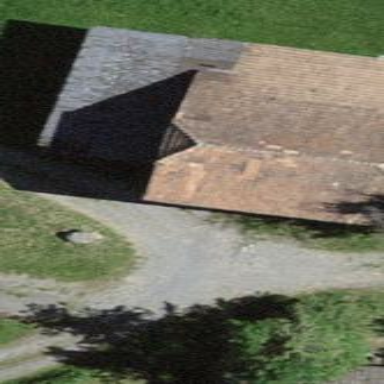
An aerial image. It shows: Rural barn.